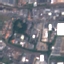
Land use / land cover: Industrial